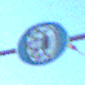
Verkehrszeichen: SchneekettenVorgeschrieben
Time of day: MorningAfternoon
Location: Outdoor (Urban)
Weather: Clear
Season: NotSpecified
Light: Natural